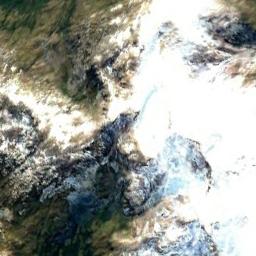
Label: snowberg